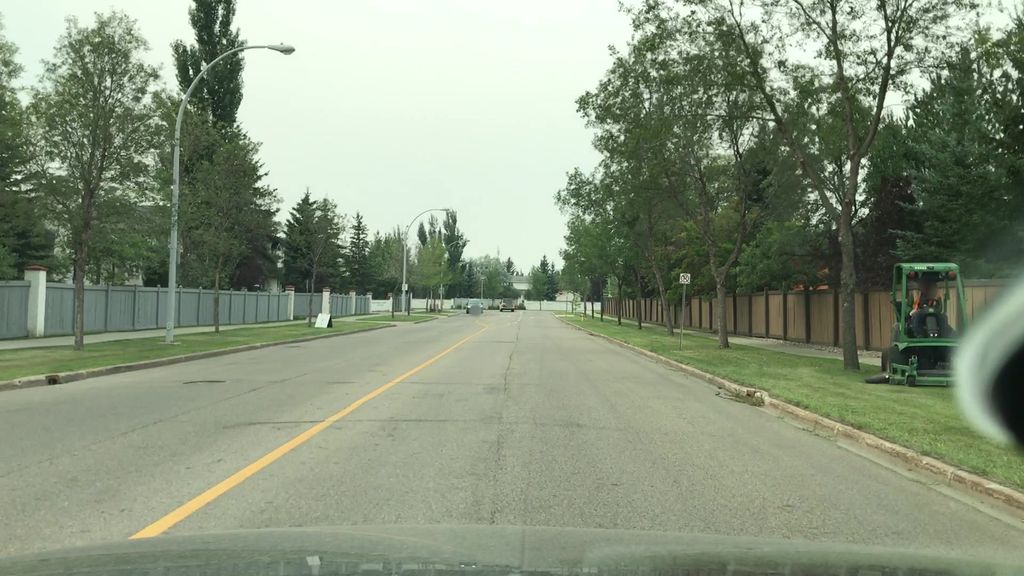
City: edmonton